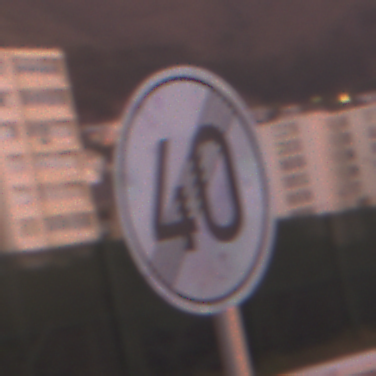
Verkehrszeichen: EndeGeschwindigkeit40
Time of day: SunriseSunset
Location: Outdoor (Urban)
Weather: PartlyCloudy
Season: NotSpecified
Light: Natural